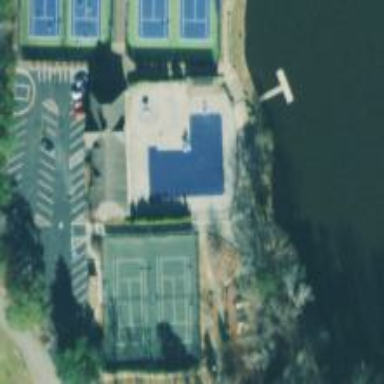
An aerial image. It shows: Recreation ground with sports centre specialized in swimming.